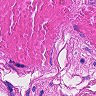
Metastatic tissue present: no